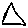
Label: triangle